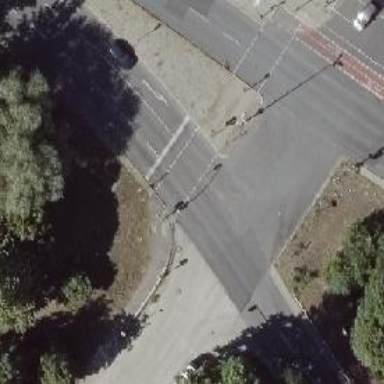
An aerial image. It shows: Asphalt footway with crossing controlled by traffic signals with dotted markings.